【题型】填空题　【知识点】平面几何　【难度】medium
已知：如图, 在矩形 $ABCD$ 中, $AD = 8$, $AB = 4$, $AC$ 是对角线, 点 $P$ 在边 $BC$ 上, 联结 $DP$, 将 $\triangle DPC$ 沿着直线 $DP$ 翻折, 点 $C$ 的对应点 $Q$ 恰好落在 $\triangle ADC$ 内, 那么线段 $BP$ 的取值范围是\_\_\_\_\_\_。

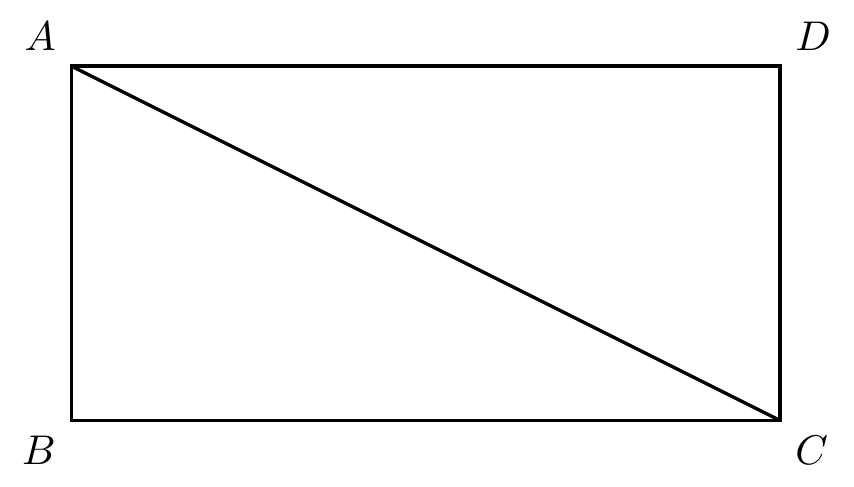
【解答】
解：当点 $C$ 的对应点 $Q$ 恰好落在 $AD$ 边上时, 如图：

由折叠的性质知 $CD = QD$, $CP = QP$, $\angle PQD = \angle PCD = 90^\circ$,

又：矩形 $ABCD$ 中, $\angle ADC = 90^\circ$,

$\therefore$ 四边形 $QDCP$ 是正方形,

$\therefore$ $CP = CD = AB = 4$,

$\therefore$ $BP = BC - CP = AD - CP = 8 - 4 = 4$；

当点 $C$ 的对应点 $Q$ 恰好落在 $AC$ 边上时, 如图：

由折叠的性质知 $PD \perp CQ$,

$\therefore$ $\angle PDC + \angle ACD = 90^\circ$,

又：矩形 $ABCD$ 中, $\angle ADC = 90^\circ$,

$\therefore$ $\angle CAD + \angle ACD = 90^\circ$,

$\therefore$ $\angle PDC = \angle CAD$,

又：$\angle PCD = \angle CDA = 90^\circ$,

$\therefore$ $\triangle PDC \sim \triangle CAD$,

$\therefore$ $\frac{PC}{CD} = \frac{CD}{AD}$, 即 $\frac{PC}{4} = \frac{4}{8}$,

$\therefore$ $PC = 2$,

$\therefore$ $BP = BC - PC = 8 - 2 = 6$,

$\therefore$ 线段 $BP$ 的取值范围是 $4 < BP < 6$。

故答案为：$4 < BP < 6$。
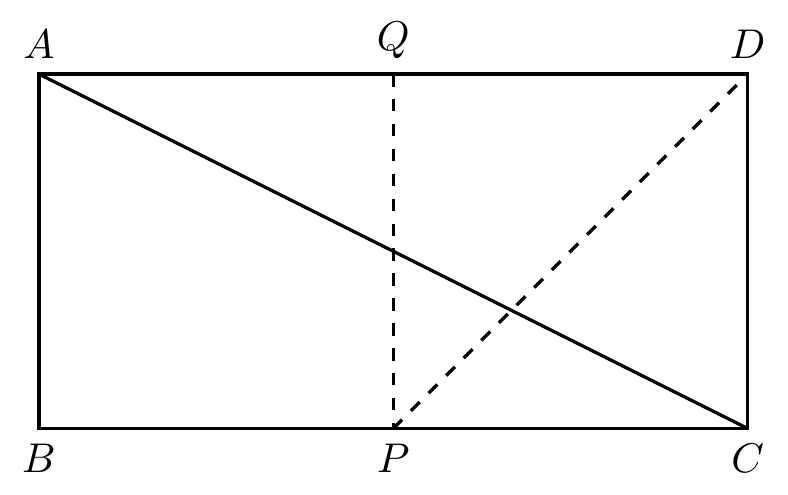
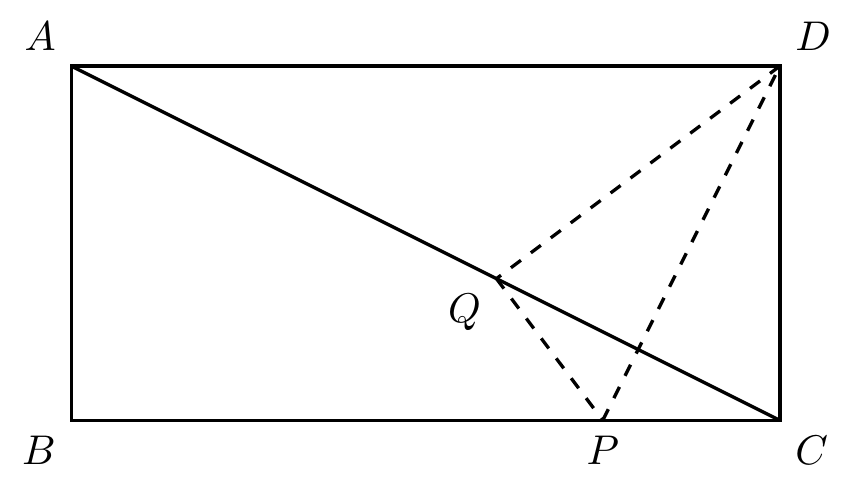